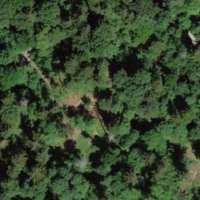
EUNIS habitat code: 43
Species observed at this site:
Ajuga reptans